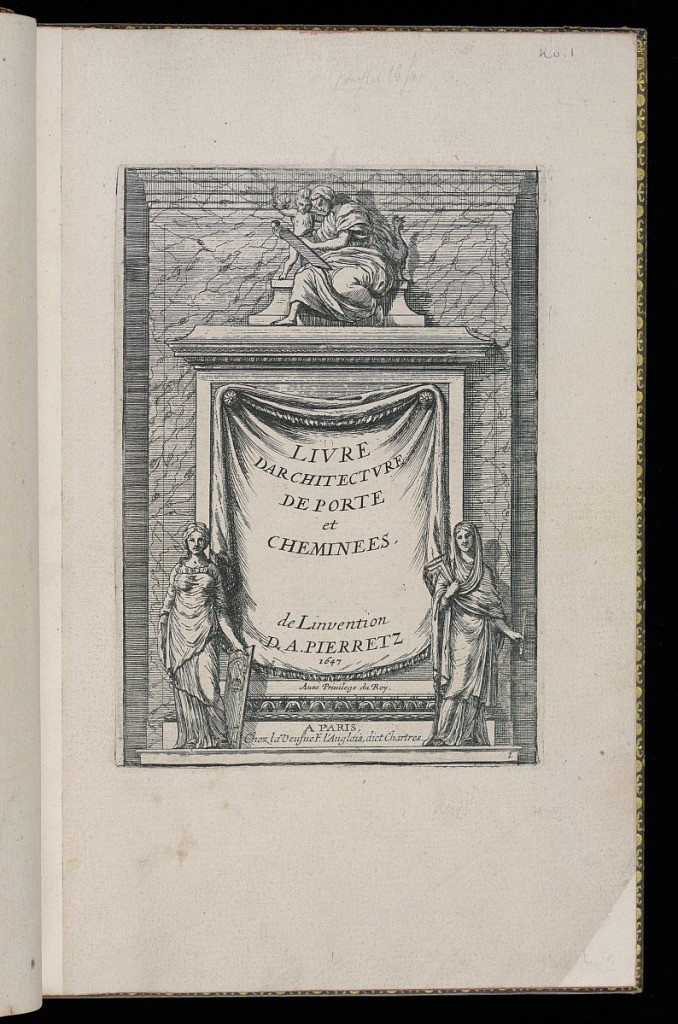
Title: Title Page
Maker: D. Antoine Pierretz, French, active 1647
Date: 1647
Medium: Etching and engraving on laid paper
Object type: Print
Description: Title page for a series of architectural details. The title is lettered in the center of a hanging textile, on a sculpted monument with two female figures, classically dressed, on either side, holding measuring devices and a board or print. Above the monument or large plinth, is a seated female figure writing on a tablet, with a putto next to her, holding a candle, and a cockerel to the right. The wall surrounding the monument is marble. And the monument is decorated with friezes and running patterns featuring shells, laurel leaves, and other motifs. The plate is numbered.